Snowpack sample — Snodgrass Mountain, Crested Butte, Colorado (2/4/25, 12:06 PM MST)
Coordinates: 38.923, -106.968
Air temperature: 35 °F
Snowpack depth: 80 cm
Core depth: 50 cm
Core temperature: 30.2 °F
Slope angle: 14°, slope face: 78°
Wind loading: low
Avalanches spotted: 0
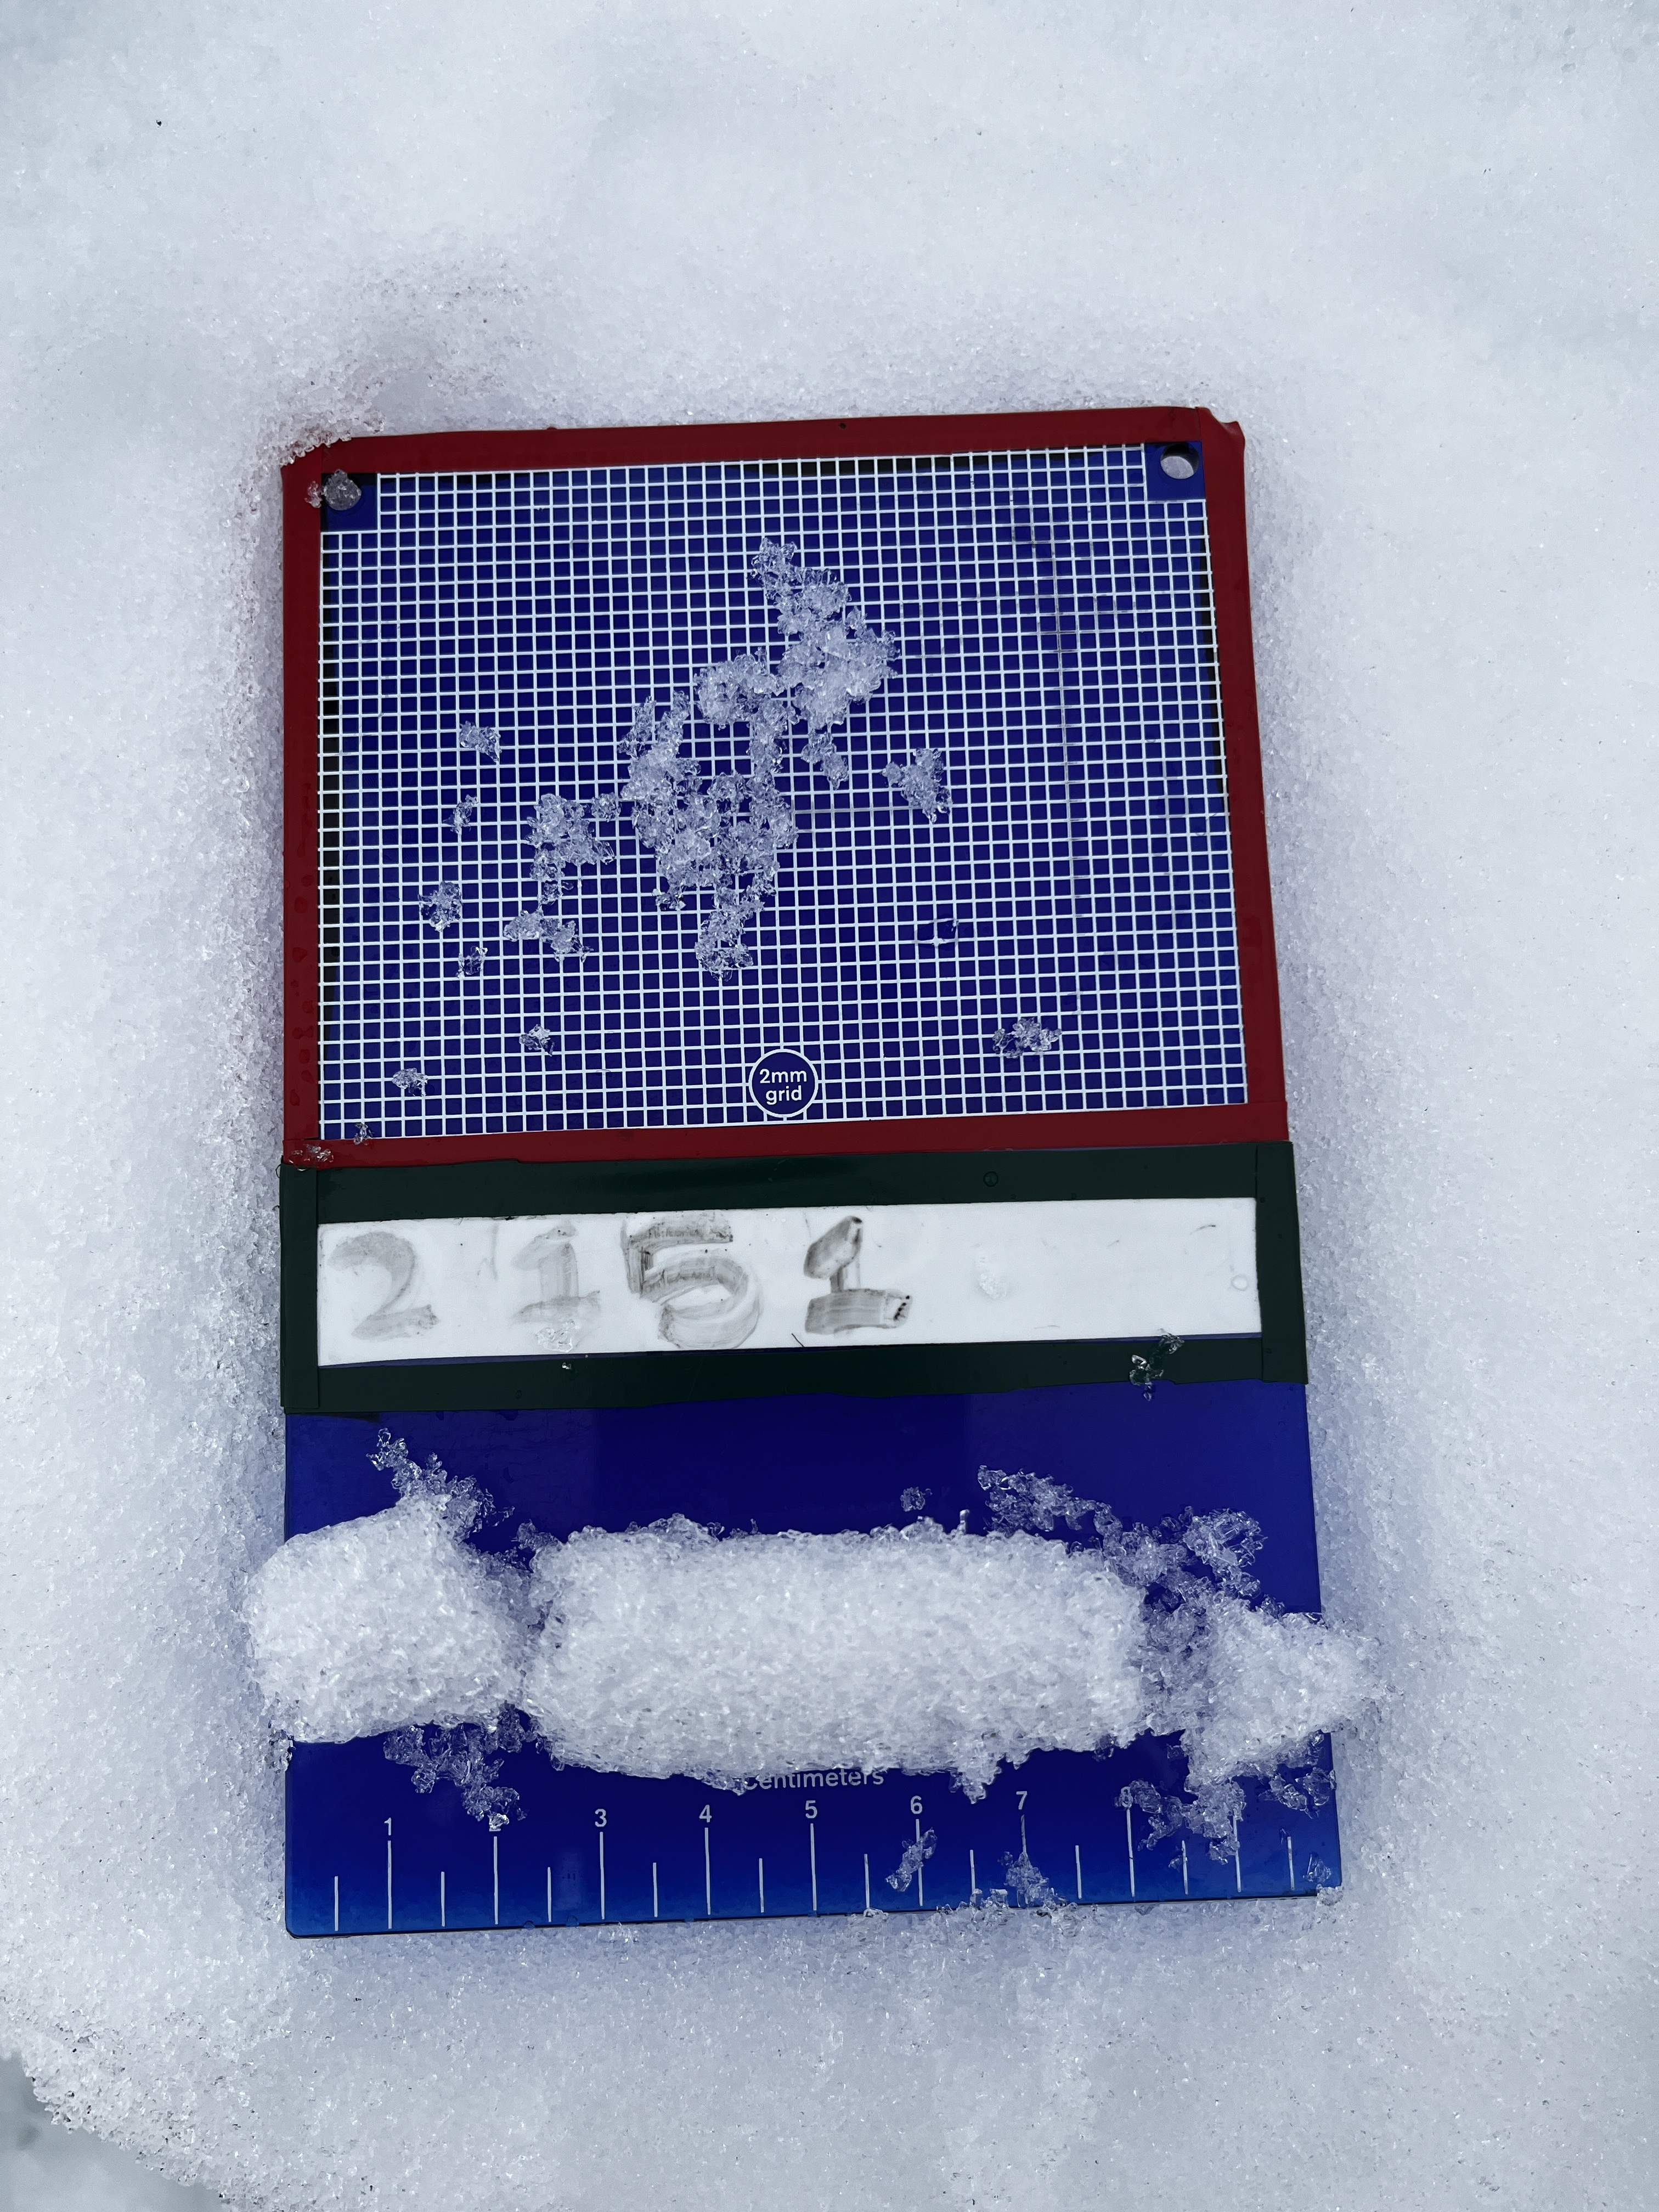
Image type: crystal_card
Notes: No avalanches nearby, unusually warm weather for the last month reported by residents, Collected 25 yards from treeline